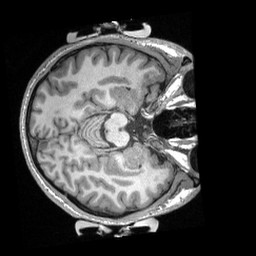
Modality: T1w
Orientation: axial
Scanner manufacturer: siemens
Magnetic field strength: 3 T
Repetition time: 2.3 s
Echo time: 0.00308 s